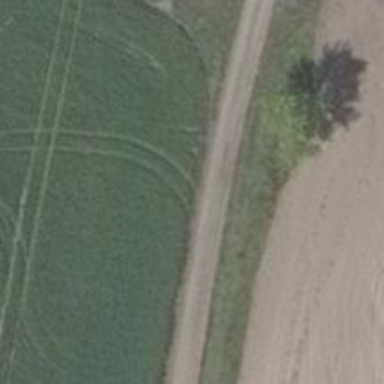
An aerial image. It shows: Track road with grade3 tracktype.